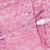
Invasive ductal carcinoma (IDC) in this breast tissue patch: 0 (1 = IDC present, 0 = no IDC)